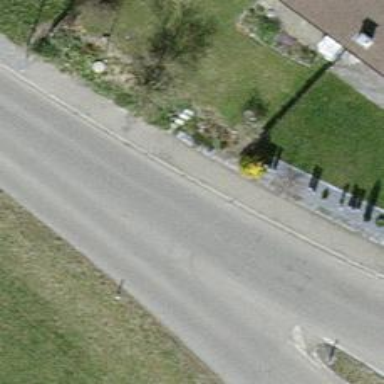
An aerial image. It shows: Left sidewalk along asphalt tertiary road.